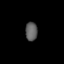
Tissue: prostate
Cell type: Fibroblasts
Senescence score: 0.7214
Nuclear area (px): 222
Mean DAPI intensity: 93.676